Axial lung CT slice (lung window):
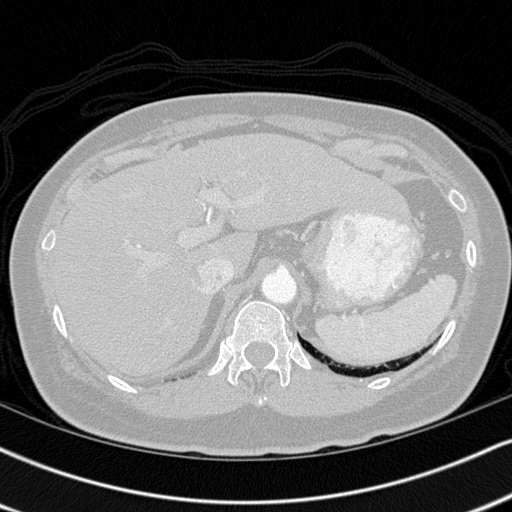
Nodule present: no